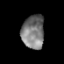
Tissue: prostate
Cell type: T cells
Senescence score: 0.2394
Nuclear area (px): 735
Mean DAPI intensity: 122.396